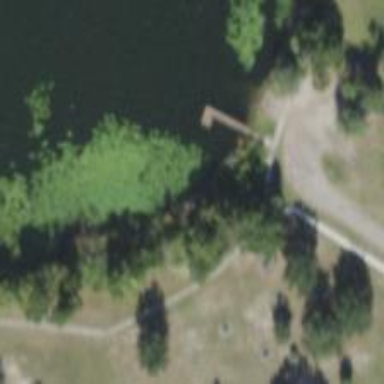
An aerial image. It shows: Footway leading to man-made pier.